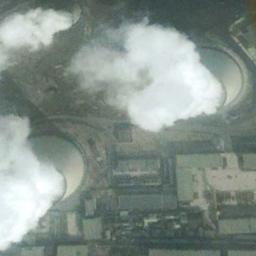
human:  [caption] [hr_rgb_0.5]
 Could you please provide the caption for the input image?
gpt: There are plant and machinery in the thermal power station, and two cooling towers emit steam .

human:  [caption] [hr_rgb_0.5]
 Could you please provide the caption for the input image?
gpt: Many buildings of different shapes and sizes are beside the thermal power station .

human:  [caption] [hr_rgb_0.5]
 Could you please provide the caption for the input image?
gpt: There are two thermal power stations, and the right one is emitting smoke .

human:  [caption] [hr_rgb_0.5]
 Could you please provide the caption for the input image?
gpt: The thermal power station is on the grass next to some buildings with white mist above .

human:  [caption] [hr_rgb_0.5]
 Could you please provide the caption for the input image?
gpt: There are some buildings and two chimneys on the thermal power station .